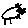
Label: cat